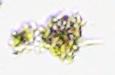
Label: Detritus